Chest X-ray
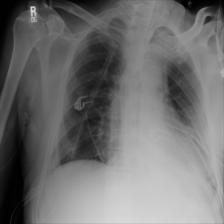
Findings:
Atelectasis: positive
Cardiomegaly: negative
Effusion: positive
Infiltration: negative
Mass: negative
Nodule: negative
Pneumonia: negative
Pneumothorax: negative
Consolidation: negative
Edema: negative
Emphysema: negative
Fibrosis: negative
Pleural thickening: negative
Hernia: negative